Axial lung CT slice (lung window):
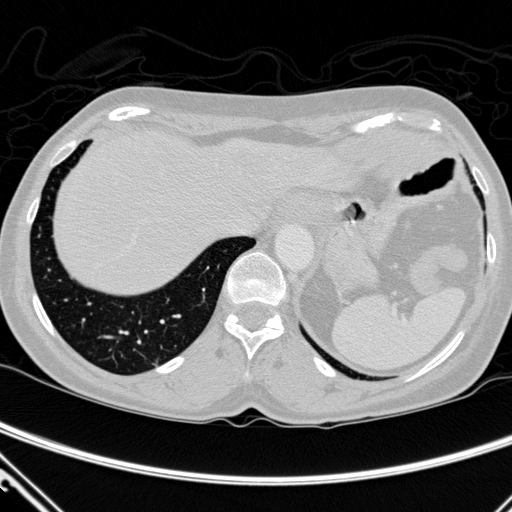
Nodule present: no